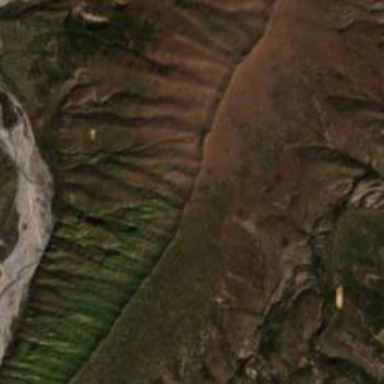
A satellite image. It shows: Natural ridge in the landscape.